Question: I want update subcomponent with id="two". Everything is working until i put form in another component like h:panelGrid.
'''
<h:panelGroup id="one">
<h:panelGroup id="two">
<h:outputText value="#{testBean.num}"/>
</h:panelGroup>
</h:panelGroup>
<br/>
<h:panelGrid columns="1">
<h:form>
<p:commandButton value="update"
action="#{testBean.inc()}"
update="1️⃣two"
ajax="true"
/>
</h:form>
</h:panelGrid>
'''
In this case i am getting:
SF1073: java.lang.IllegalArgumentException caught during processing of RENDER_RESPONSE 6 : UIComponent-ClientId=, Message=one
What is wrong ?
PS: update=":one" is works, but i dont want update whole "one" component.

Here is a full code.
xhtml page:
'''
<?xml version='1.0' encoding='UTF-8' ?>
<!DOCTYPE html PUBLIC "-//W3C//DTD XHTML 1.0 Transitional//EN" "http://www.w3.org/TR/xhtml1/DTD/xhtml1-transitional.dtd">
<html xmlns="http://www.w3.org/1999/xhtml"
xmlns:h="http://xmlns.jcp.org/jsf/html"
xmlns:p="http://primefaces.org/ui">
<h:head>
<title>Facelet Title</title>
</h:head>
<h:body>
<h:panelGroup id="one">
<h:panelGroup id="two">
<h:outputText value="#{testBean.num}"/>
</h:panelGroup>
</h:panelGroup>
<br/>
<h:panelGrid columns="1" id="table">
<h:form id="form">
<p:commandButton value="update"
action="#{testBean.inc()}"
update="1️⃣two"
ajax="true"
/>
</h:form>
<!-- .....another components .... -->
</h:panelGrid>
</h:body>
</html>
'''
the bean:
'''
@Named
@ViewScoped
public class TestBean implements Serializable{
private int num;
public void inc() {
System.out.println("inc");
num++;
}
public int getNum() {
return num;
}
public void setNum(int num) {
this.num = num;
}
}
'''
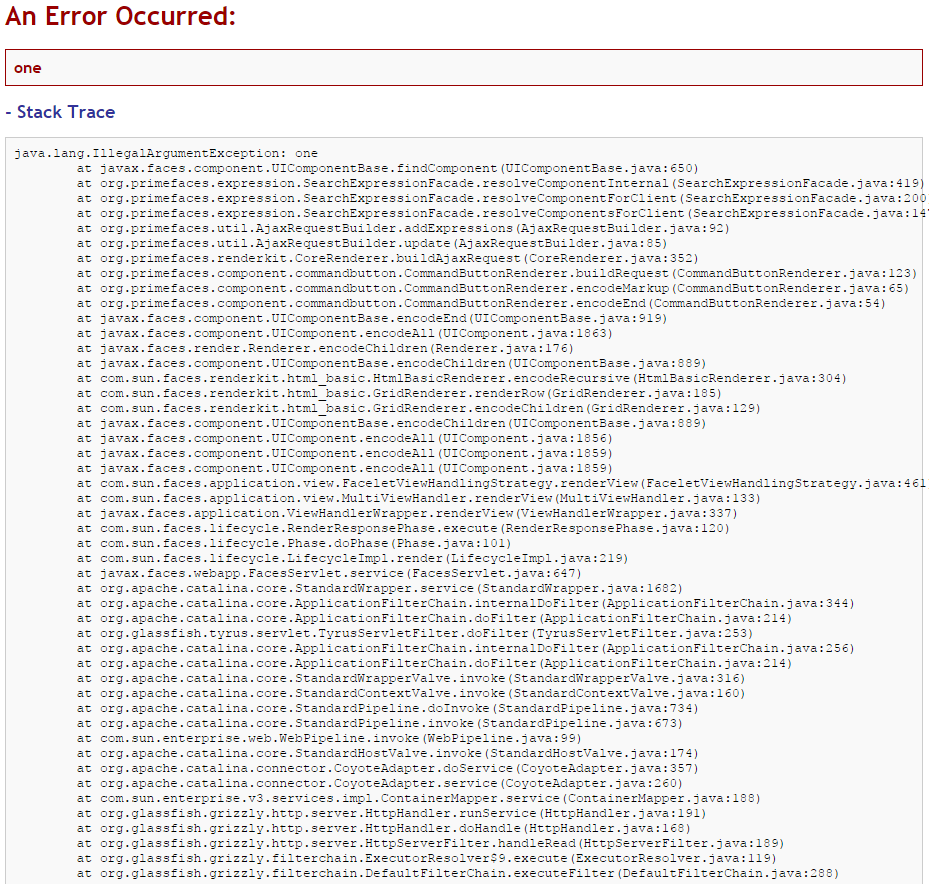
Answer: This very unhelpful error is caused by your invalid 'update' syntax: '1️⃣two' first tries to look up 'one' as a 'NamingContainer' (see <URL>. If it finds the component, but it isn't a 'NamingContainer', it throws the exception you're seeing.
To fix this, simply specify the correct update value:
'''
<p:commandButton value="update" action="#{testBean.inc()}"
update=":two" ajax="true" />
'''